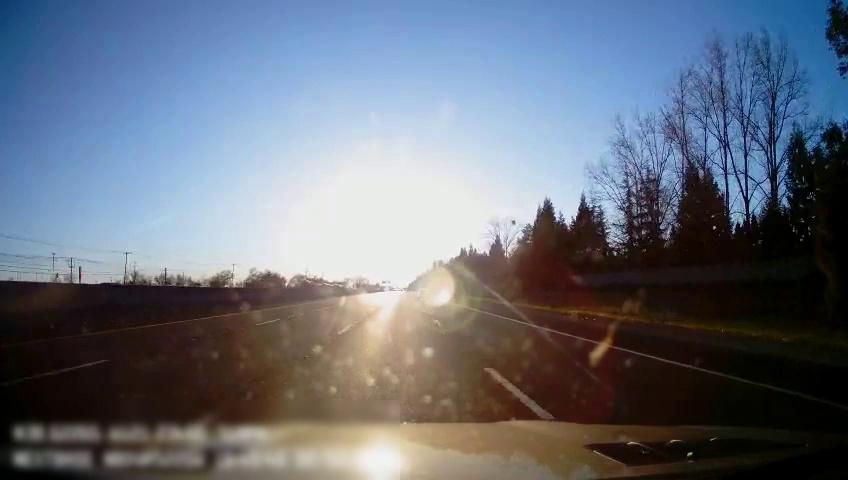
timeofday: Day
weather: Sunny
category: Drivable Space
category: Vehicles | Car
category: Lanes | Alternate Lane
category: Lanes | Alternate Lane
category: Lanes | Current Lane
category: Lanes | Current Lane
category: Lanes | Alternate Lane